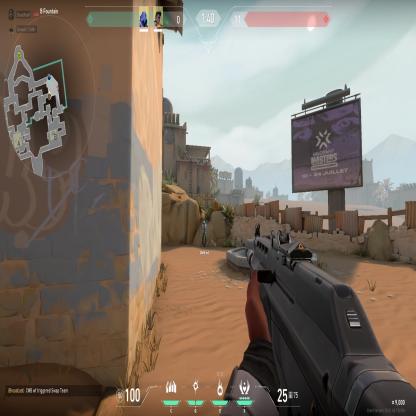
Label: teammate